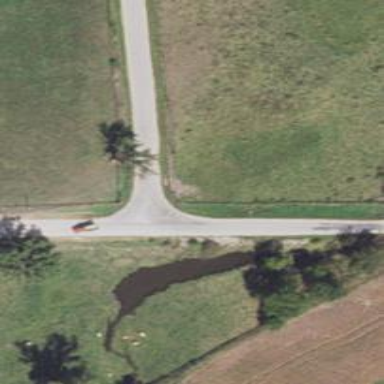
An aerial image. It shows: Unclassified road.